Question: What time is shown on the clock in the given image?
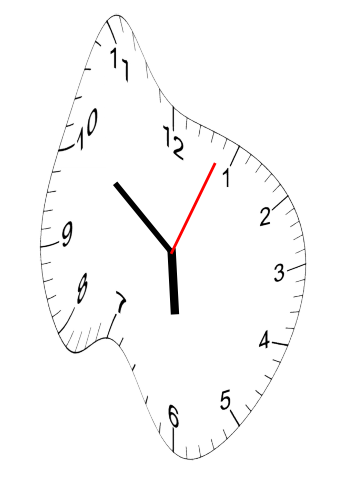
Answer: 05:51:04